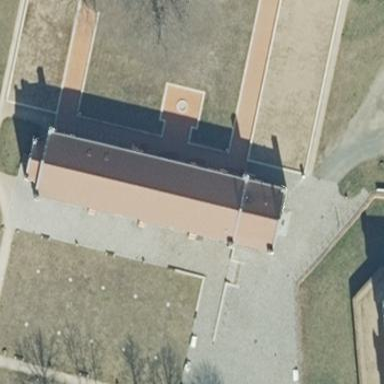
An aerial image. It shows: Orange chapel with gabled roof made of roof tiles. The roof is oriented along the building.